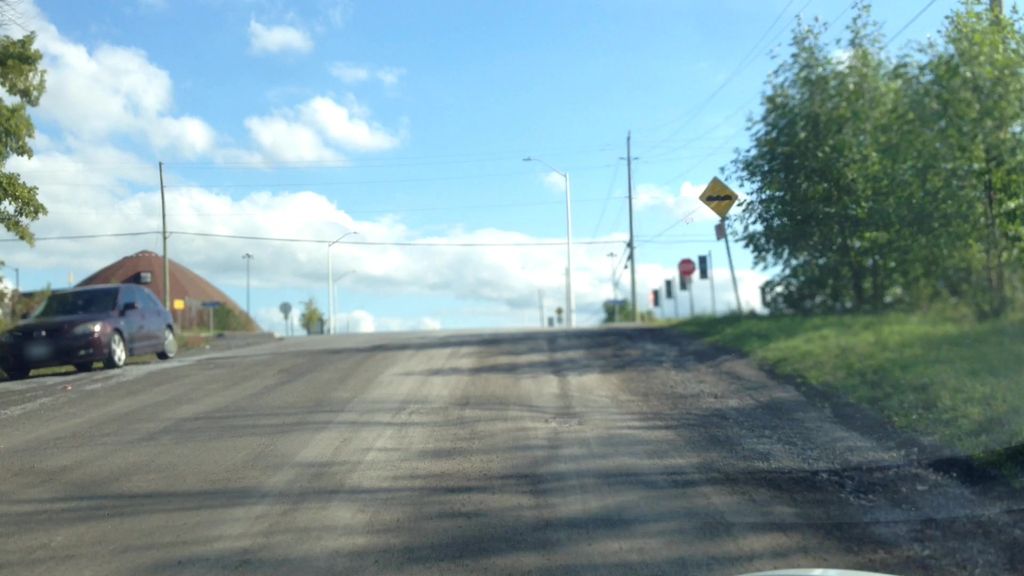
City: ottawa-gatineau